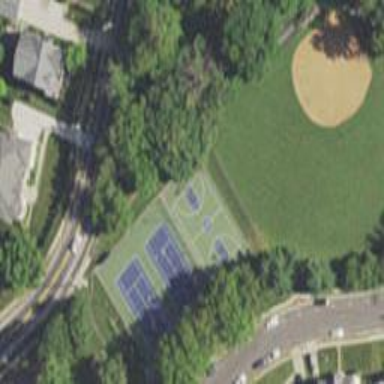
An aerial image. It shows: Tennis court in leisure pitch.